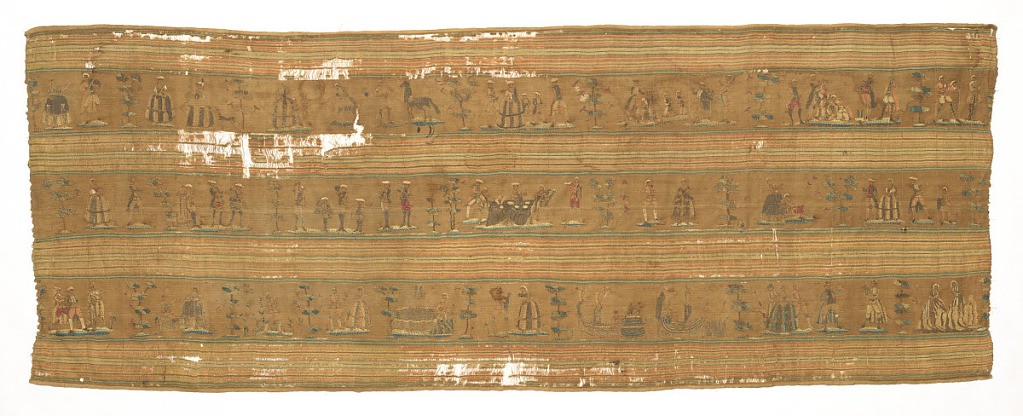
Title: Rebozo (shawl)
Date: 18th century
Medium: silk, metal Technique: (foundation) warp-faced plain weave; embroidered
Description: "Landscape" rebozo made of three continuous bands between four multicolored bands. The scenic bands are made up of groups of figures in various poses engaged in a variety of activities - play of various instruments, singing and outdoor pleasures. Note the bouquet in the center of the middle band, the two ships in the bottom band to the right of center, the two figures being burned at the stake in bottom band extreme right, two stakes being prepared and not yet set on fire directly above in the top band. Two representations of a ball on a string held by three figures.